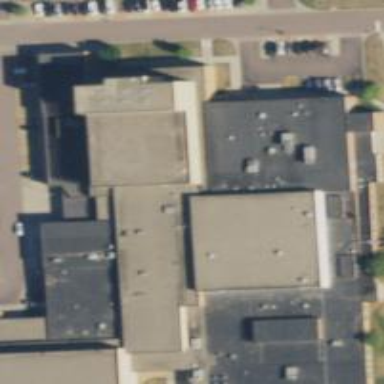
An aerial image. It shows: School.